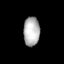
Tissue: skin
Cell type: Epithelial cells
Senescence score: 0.2261
Nuclear area (px): 465
Mean DAPI intensity: 178.398